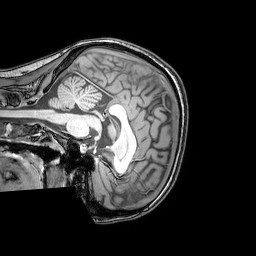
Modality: T1w
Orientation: sagittal
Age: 23
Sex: female
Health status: healthy
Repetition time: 0.081 s
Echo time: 0.037 s